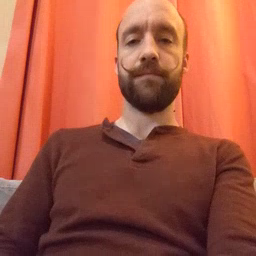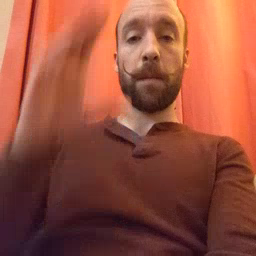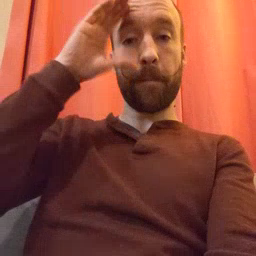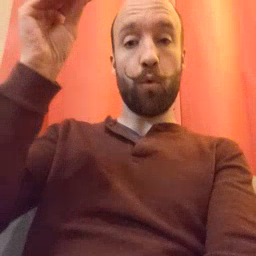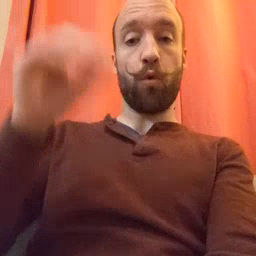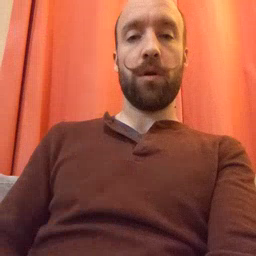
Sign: boy